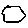
Label: hexagon